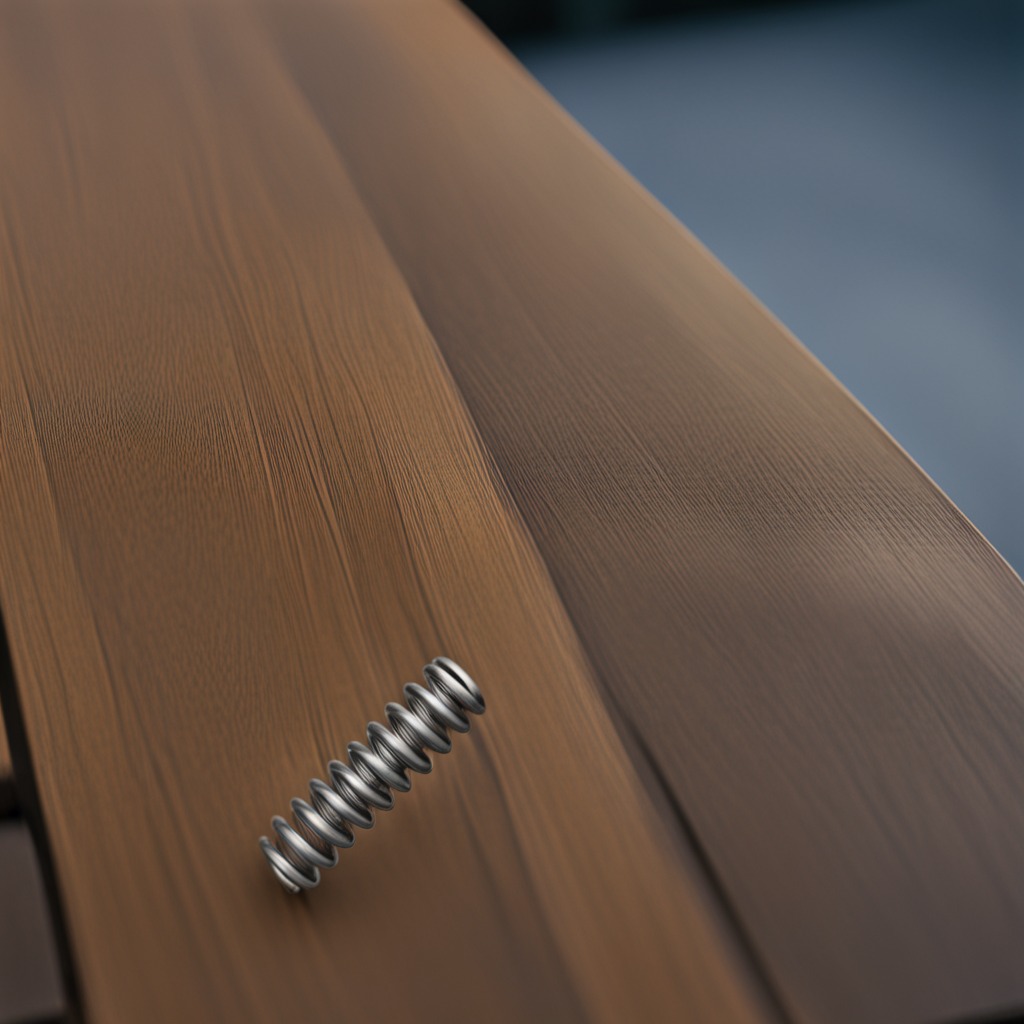
A coiled metal spring is lying on the old table with faint burn marks in a small garage at twilight.